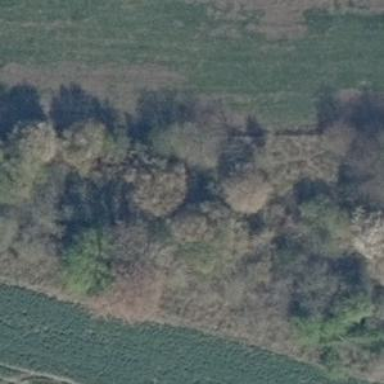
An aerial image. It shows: Row of trees in natural setting.